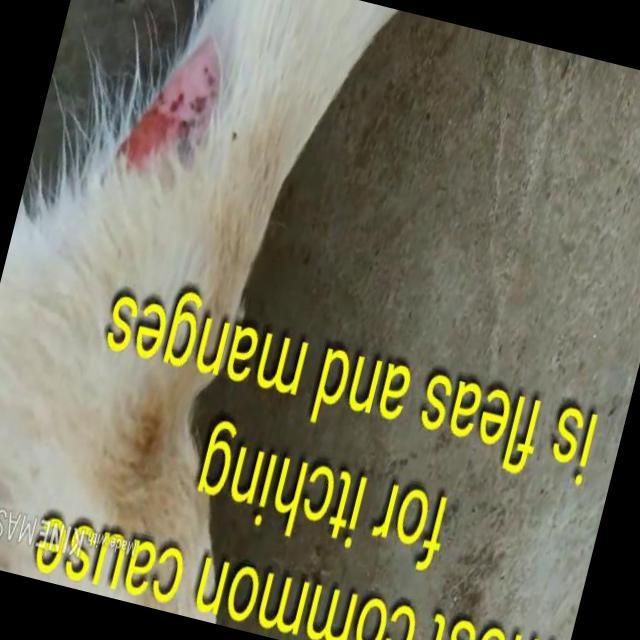
Canine dermatitis — inflammation of the skin presenting with erythema, pruritus, papules, and excoriation. May be allergic, contact, or atopic in origin.